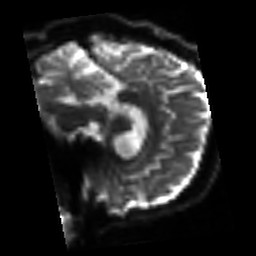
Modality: sbref
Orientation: sagittal
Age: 39
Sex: male
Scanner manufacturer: siemens
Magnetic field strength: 3 T
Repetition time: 3.2 s
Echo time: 0.081 s